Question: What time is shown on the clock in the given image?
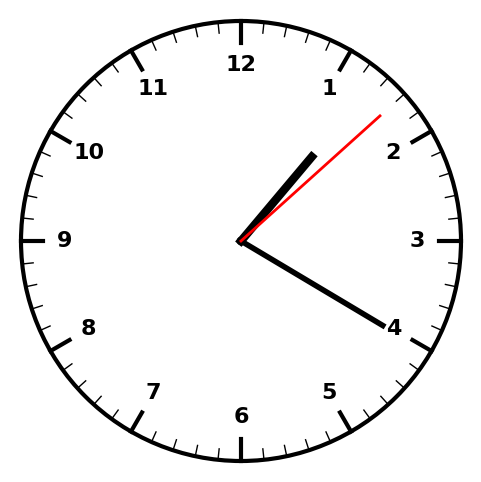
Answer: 01:20:08